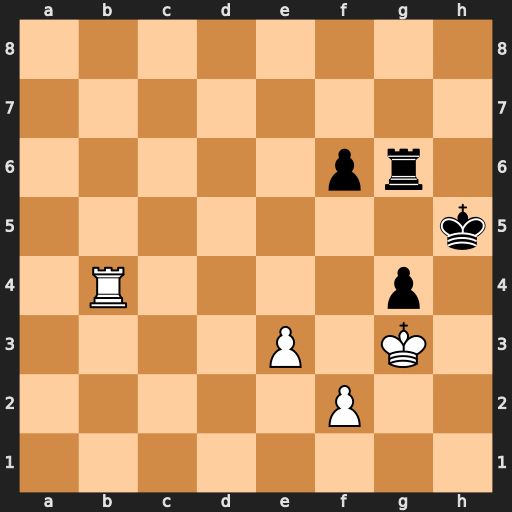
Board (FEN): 8/8/5pr1/7k/1R4p1/4P1K1/5P2/8
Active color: w
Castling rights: -
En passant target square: -
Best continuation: Rf4 Rg5 Rxf6